Question: i try to get this 2d array writen into my webpage. it does write it on my webpage but not underneath eachother like in the var in my javascript file, what am i doing wrong? do i need to change something in my loop because for some reason the if won't work
'''
var zaal1 =
[
[0,0,0,0,1,1,1,1,1,1,1,1,1,1,1,1,1,1,1,1,1,1,1,1,1,1,0,0,0,0,
0,0,0,1,1,1,1,1,1,2,2,2,2,2,2,2,2,2,2,2,2,1,1,1,1,1,1,0,0,0,
0,0,0,1,1,1,1,1,1,2,2,2,2,2,2,2,2,2,2,2,2,1,1,1,1,1,1,0,0,0,
0,0,0,1,1,1,1,1,1,2,2,2,2,2,2,2,2,2,2,2,2,1,1,1,1,1,1,0,0,0,
0,0,0,1,1,1,1,2,2,2,2,2,2,3,3,3,3,2,2,2,2,2,2,1,1,1,1,0,0,0,
0,0,1,1,1,1,1,2,2,2,2,2,3,3,3,3,3,3,2,2,2,2,2,1,1,1,1,1,0,0,
0,1,1,1,1,1,2,2,2,2,2,3,3,3,3,3,3,3,3,2,2,2,2,2,1,1,1,1,1,0,
0,1,1,1,1,1,2,2,2,2,2,3,3,3,3,3,3,3,3,2,2,2,2,2,1,1,1,1,1,0,
0,1,1,1,1,1,2,2,2,2,2,3,3,3,3,3,3,3,3,2,2,2,2,2,1,1,1,1,1,0,
0,1,1,1,1,1,2,2,2,2,2,3,3,3,3,3,3,3,3,2,2,2,2,2,1,1,1,1,1,0,
0,1,1,1,1,1,2,2,2,2,2,3,3,3,3,3,3,3,3,2,2,2,2,2,1,1,1,1,1,0,
0,1,1,1,1,1,2,2,2,2,2,3,3,3,3,3,3,3,3,2,2,2,2,2,1,1,1,1,1,0,
0,1,1,1,1,1,1,1,2,2,2,2,2,3,3,3,3,2,2,2,2,2,1,1,1,1,1,1,1,0,
0,0,1,1,1,1,1,1,2,2,2,2,2,2,2,2,2,2,2,2,2,2,1,1,1,1,1,1,0,0,
0,0,1,1,1,1,1,1,1,2,2,2,2,2,2,2,2,2,2,2,2,1,1,1,1,1,1,1,0,0,
0,0,0,1,1,1,1,1,1,1,2,2,2,2,2,2,2,2,2,2,1,1,1,1,1,1,1,0,0,0,
0,0,0,1,1,1,1,1,1,1,1,1,2,2,2,2,2,2,1,1,1,1,1,1,1,1,1,0,0,0,
0,0,0,0,0,1,1,1,1,1,1,1,1,1,1,1,1,1,1,1,1,1,1,1,1,0,0,0,0,0,
0,0,0,0,0,0,0,1,1,1,1,1,1,1,1,1,1,1,1,1,1,1,1,0,0,0,0,0,0,0,
0,0,0,0,0,0,0,0,1,1,1,1,1,1,1,1,1,1,1,1,1,1,0,0,0,0,0,0,0,0]
]
for (var i = 0; i < zaal1.length; i++) {
for (var j = 0; j < zaal1[i].length; j++) {
document.write(zaal1);
}
if ( ( j + 1 ) % 30 == 0 )
document.write( "<br />" );
}
'''
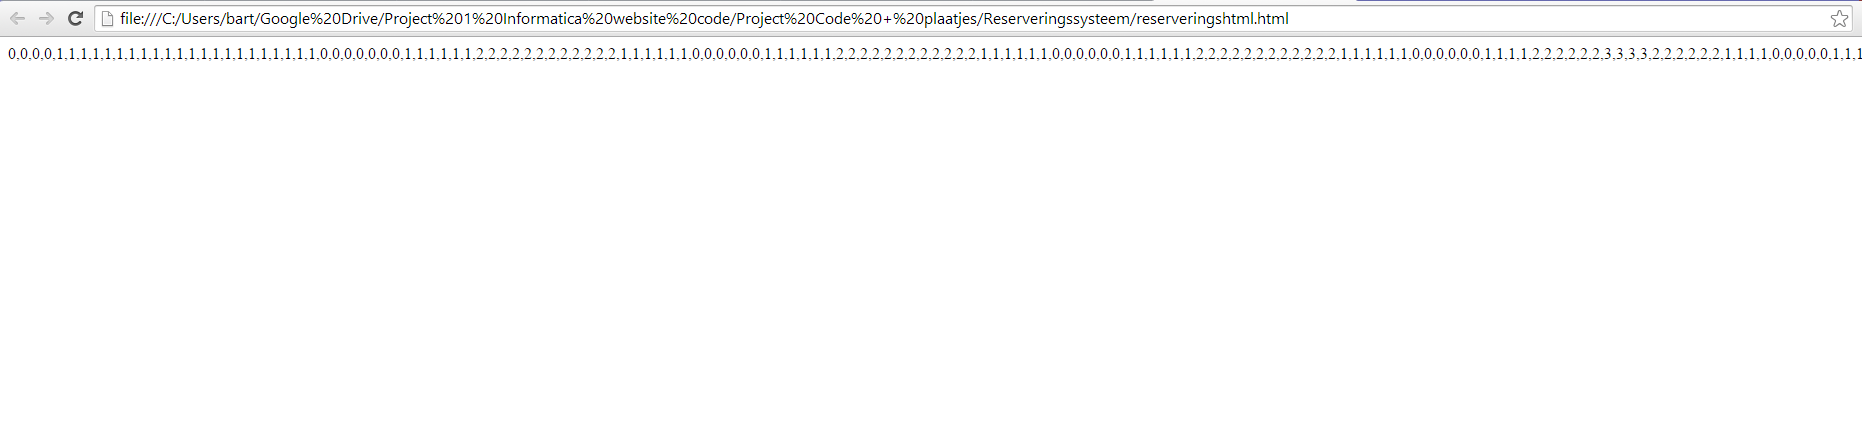
Answer: Two things here.
The first is that you're writing the full 'zaal1' variable to the page instead of the offsets created via 'i' and 'j'.
The second is that your 'if' statement that outputs the '<br />' is outside of inner-loop that is based on 'j'. Try moving it inside like this:
'''
for (var i = 0; i < zaal1.length; i++) {
for (var j = 0; j < zaal1[i].length; j++) {
document.write(zaal1[i][j]);
if ( ( j + 1 ) % 30 == 0 ) {
document.write( "<br />" );
}
}
}
'''
However, that's just based on the idea that you want 30 values on each line. It may make more sense to break up your array into individual lines:
'''
var zaal1 = [
[0,0,0,0,1,1,1,1,1,1,1,1,1,1,1,1,1,1,1,1,1,1,1,1,1,1,0,0,0,0],
[0,0,0,1,1,1,1,1,1,2,2,2,2,2,2,2,2,2,2,2,2,1,1,1,1,1,1,0,0,0],
[0,0,0,1,1,1,1,1,1,2,2,2,2,2,2,2,2,2,2,2,2,1,1,1,1,1,1,0,0,0]
];
for (var i = 0; i < zaal1.length; i++) {
for (var j = 0; j < zaal1[i].length; j++) {
document.write(zaal1[i][j]);
}
document.write('<br />');
}
'''